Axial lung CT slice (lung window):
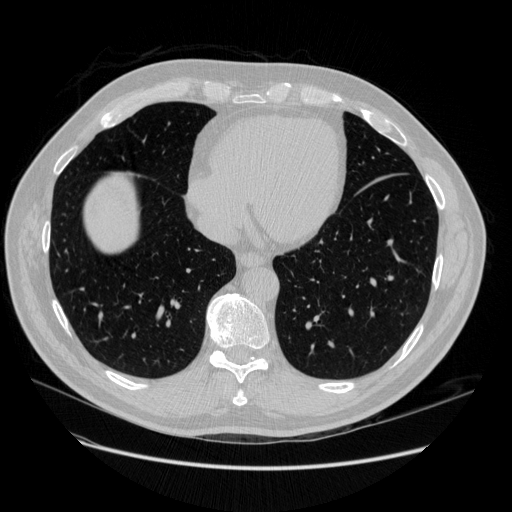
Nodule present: no